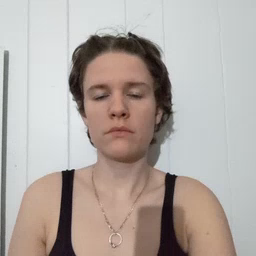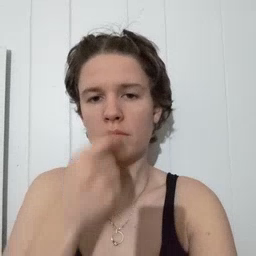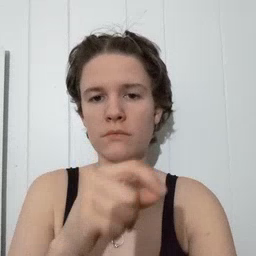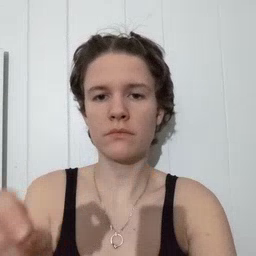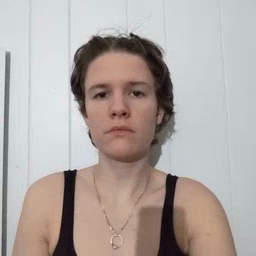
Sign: pen